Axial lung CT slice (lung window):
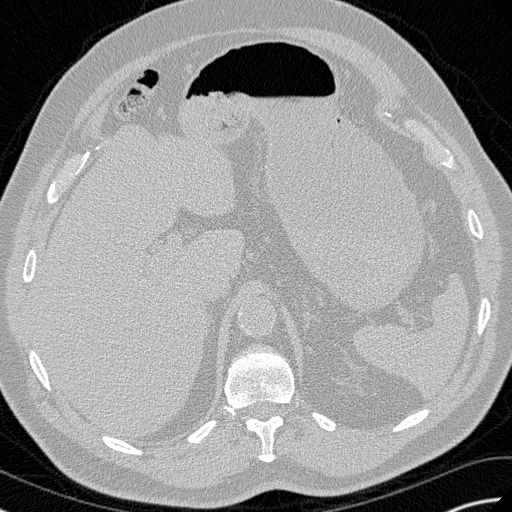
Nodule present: no